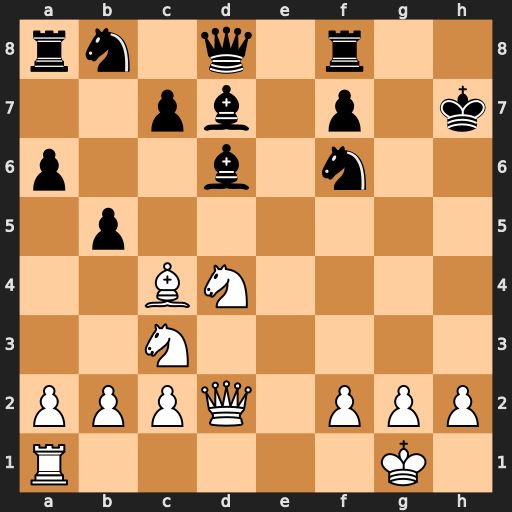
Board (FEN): rn1q1r2/2pb1p1k/p2b1n2/1p6/2BN4/2N5/PPPQ1PPP/R5K1
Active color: w
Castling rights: -
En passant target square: -
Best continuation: Bd3+ Ne4 Bxe4+ f5 Bxa8